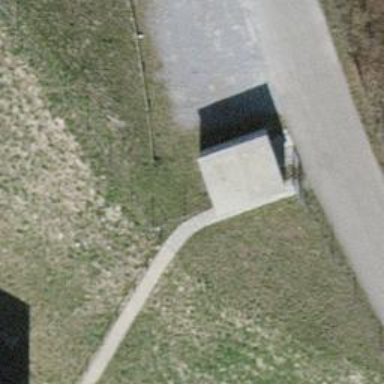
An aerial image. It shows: Road with steps.